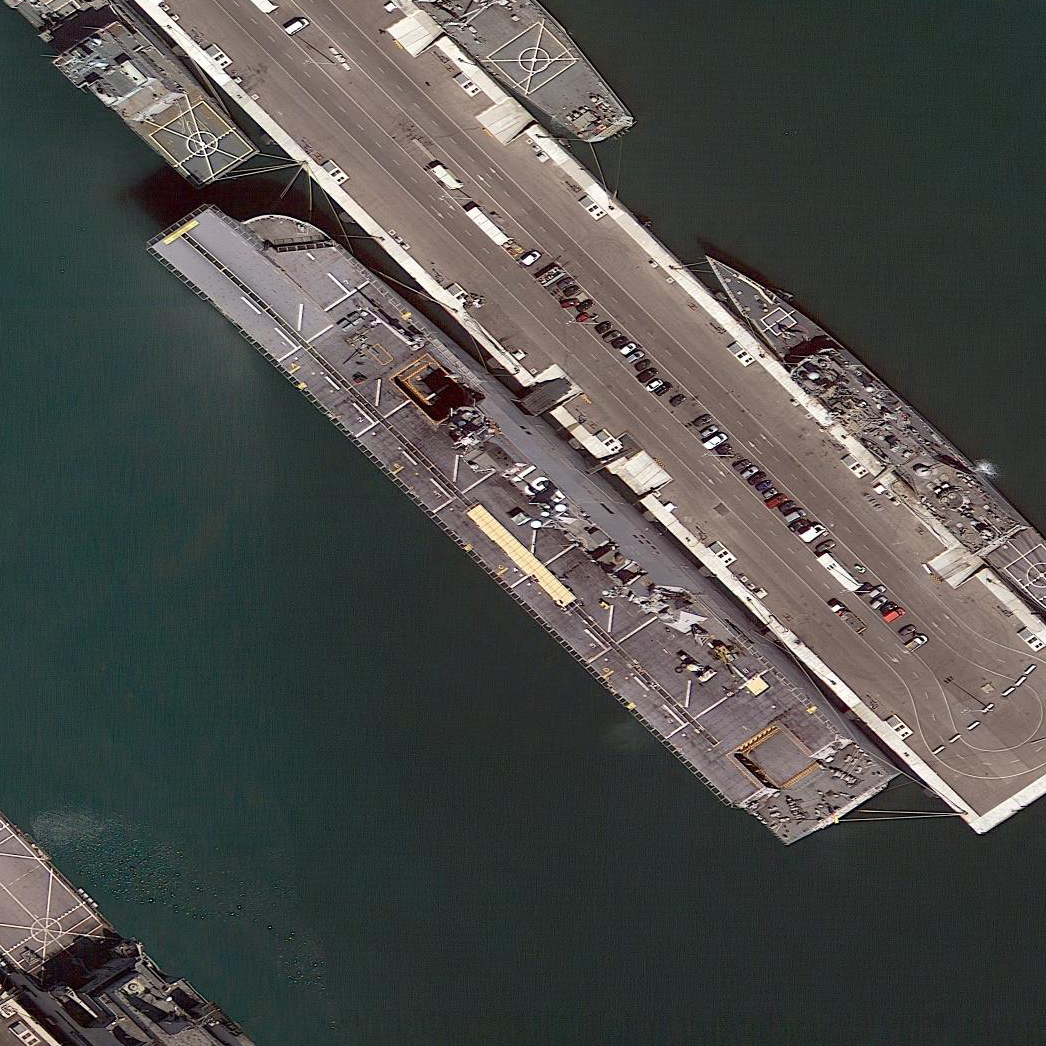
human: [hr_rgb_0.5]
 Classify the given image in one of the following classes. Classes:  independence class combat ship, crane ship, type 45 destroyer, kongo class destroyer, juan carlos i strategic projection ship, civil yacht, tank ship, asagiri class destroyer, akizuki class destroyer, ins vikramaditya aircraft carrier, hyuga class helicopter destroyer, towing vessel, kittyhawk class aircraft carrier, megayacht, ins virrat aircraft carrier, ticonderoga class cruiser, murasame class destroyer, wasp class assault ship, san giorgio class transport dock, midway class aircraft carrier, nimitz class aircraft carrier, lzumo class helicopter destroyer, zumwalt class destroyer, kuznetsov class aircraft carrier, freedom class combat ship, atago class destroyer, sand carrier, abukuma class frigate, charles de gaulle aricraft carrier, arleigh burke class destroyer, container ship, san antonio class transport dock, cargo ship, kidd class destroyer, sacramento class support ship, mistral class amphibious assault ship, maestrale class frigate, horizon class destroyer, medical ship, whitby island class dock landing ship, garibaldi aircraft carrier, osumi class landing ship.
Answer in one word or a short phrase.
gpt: Juan Carlos I Strategic Projection Ship